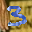
Label: 3